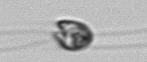
Label: flagellate_morphotype1